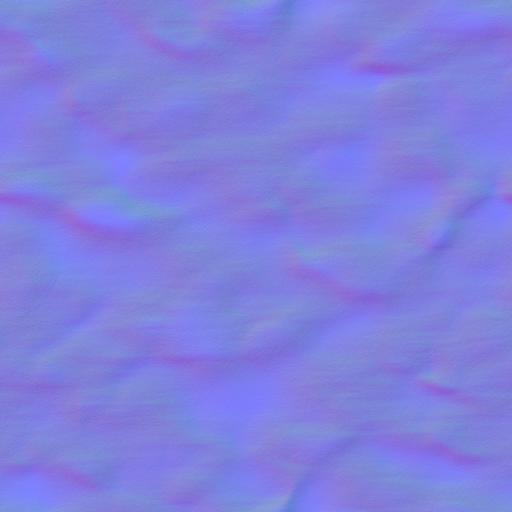
clean light snow white winter